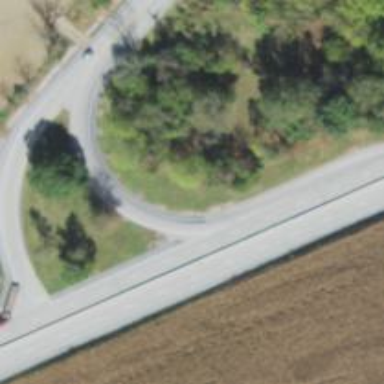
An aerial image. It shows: Asphalt road classified as primary highway with expressway characteristics.